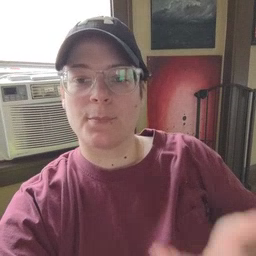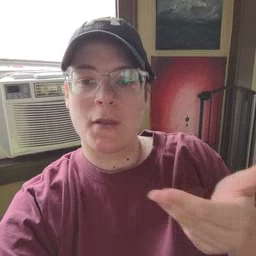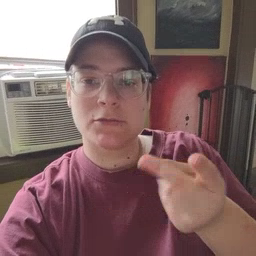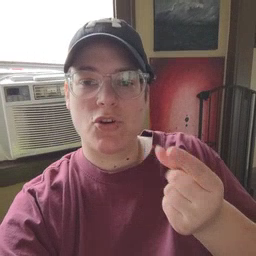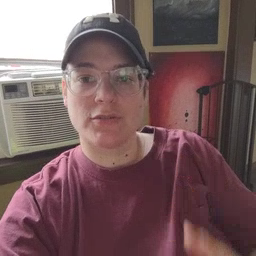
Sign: puppy